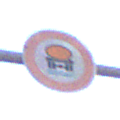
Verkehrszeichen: VerbotFahrzeugeWassergefaehrdenderLadung
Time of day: SunriseSunset
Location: Outdoor (Urban)
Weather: Clear
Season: NotSpecified
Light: Natural